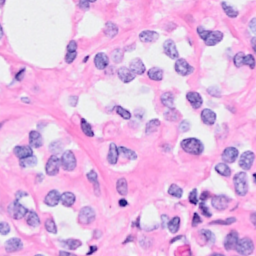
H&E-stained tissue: Breast